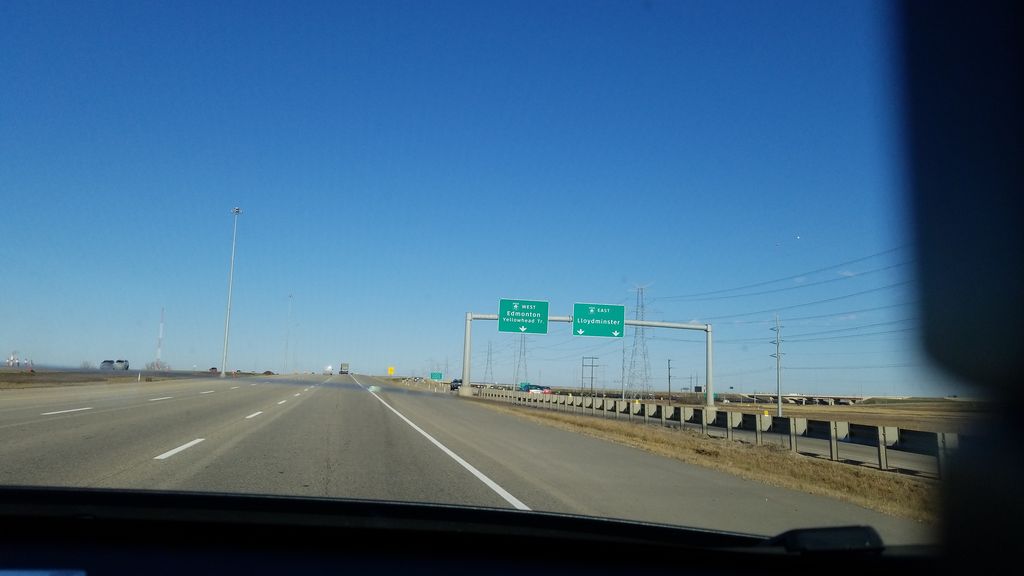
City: edmonton